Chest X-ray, PA view. Patient: 32 years old, sex F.
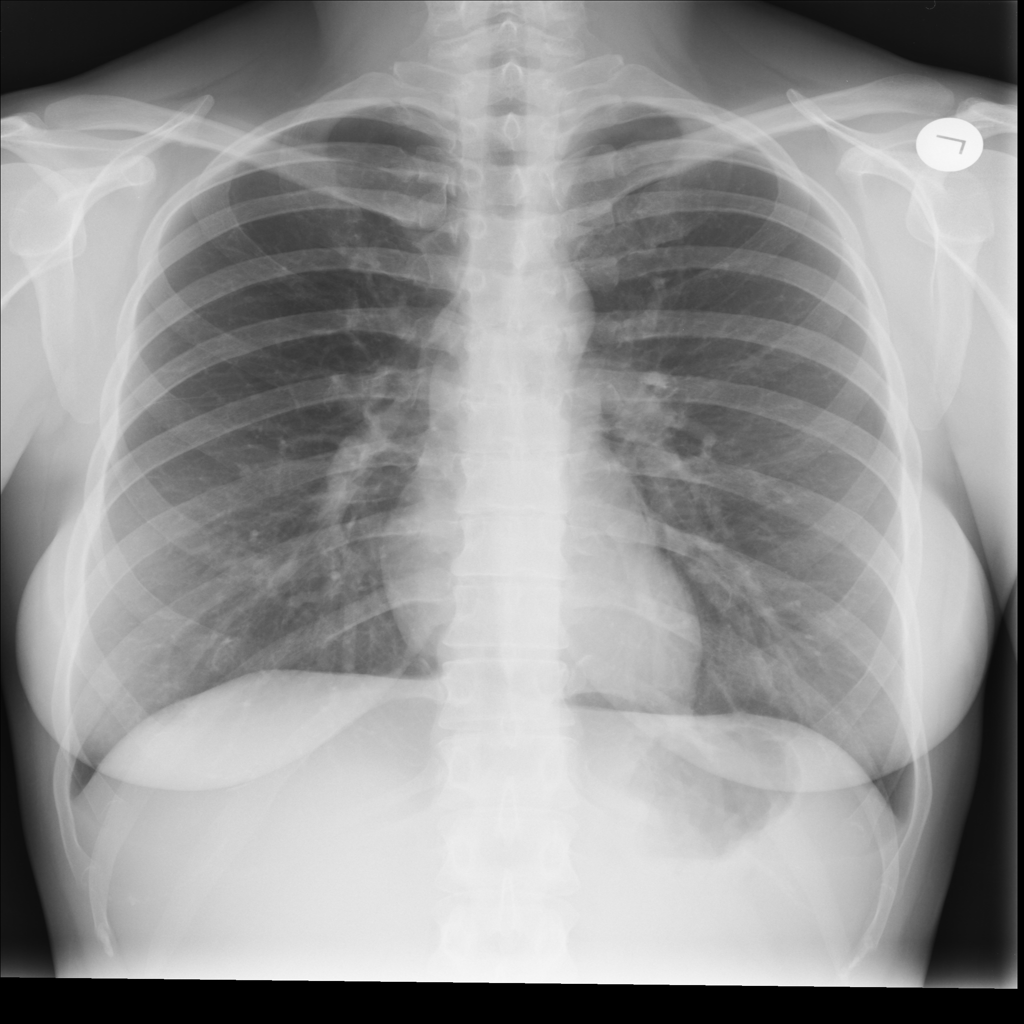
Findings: Nodule